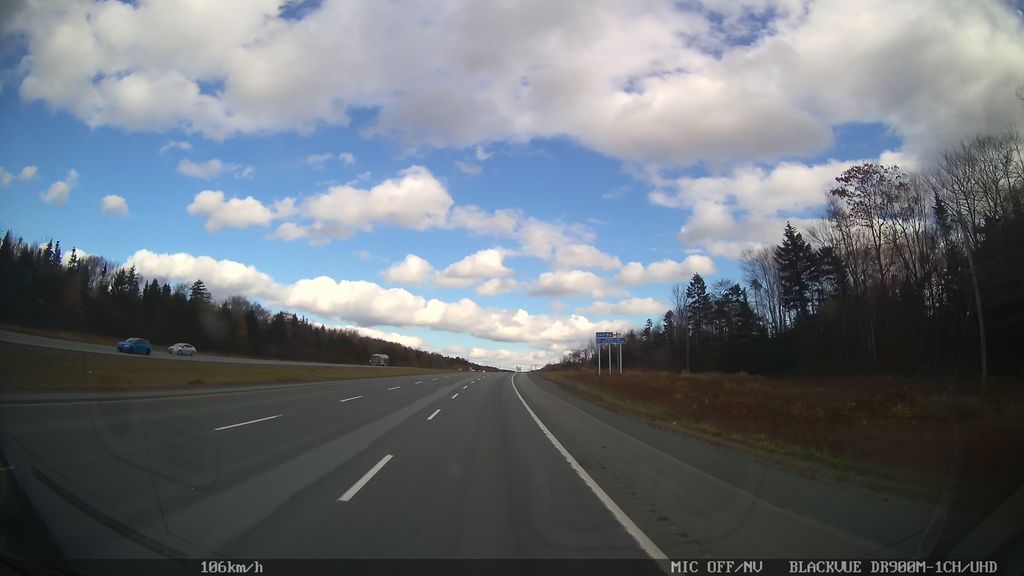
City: halifax